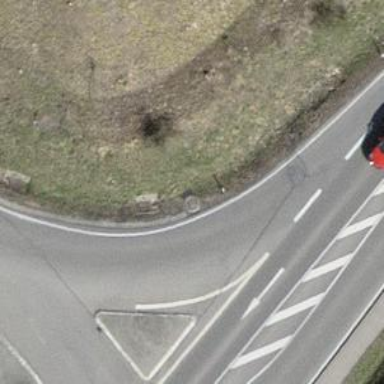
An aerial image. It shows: Asphalt road classified as tertiary.